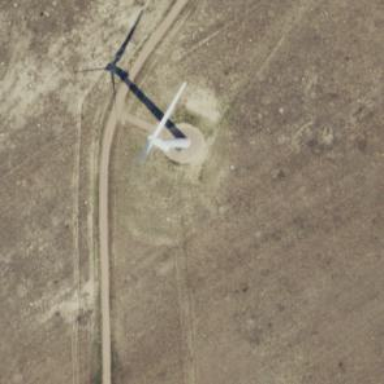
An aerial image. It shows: Wind power generator with wind turbines.